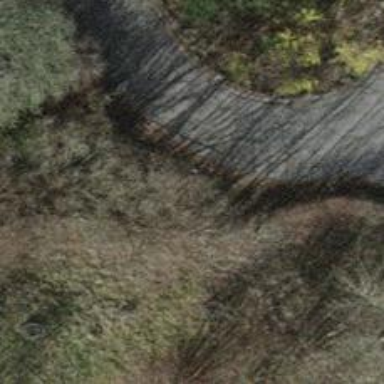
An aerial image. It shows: Compacted path.